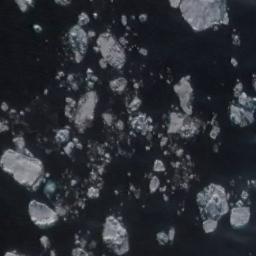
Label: sea_ice